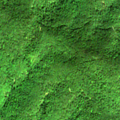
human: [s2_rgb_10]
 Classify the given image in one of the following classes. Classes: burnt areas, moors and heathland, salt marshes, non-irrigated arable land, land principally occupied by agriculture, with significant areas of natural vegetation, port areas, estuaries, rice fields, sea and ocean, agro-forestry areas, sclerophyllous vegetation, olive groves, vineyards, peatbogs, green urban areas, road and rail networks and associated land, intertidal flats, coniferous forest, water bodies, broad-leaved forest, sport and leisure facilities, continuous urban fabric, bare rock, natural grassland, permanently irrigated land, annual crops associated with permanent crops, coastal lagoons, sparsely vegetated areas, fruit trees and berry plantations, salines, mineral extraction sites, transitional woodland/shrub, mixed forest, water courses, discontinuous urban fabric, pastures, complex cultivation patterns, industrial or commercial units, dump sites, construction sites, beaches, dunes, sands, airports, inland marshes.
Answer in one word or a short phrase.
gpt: broad-leaved forest